Question:
I have sheet named "raw" and I want to filter it using button function. in "raw" sheet, there this table which have random header. what I want to do is that when I click the button, then new sheet "filter" will be generate with table where the header is more organized.
I am able to create new sheet within button but generating organized table is harder. I want to ask is it possible to create this table? I am a VBA Learner and interest in learn more in VBA programming.
By the way, I have try to make table using
'''
Dim Ws As Worksheet
Set Ws = ThisWorkbook.Sheets("Sheet_Name")
Ws.ListObjects.Add(xlSrcRange, Ws.Range("A$xx:$V$xx"), , xlYes).Name = "New_Table_Name"
Ws.ListObjects("New_Table_Name").TableStyle = "TableStyleLight1"
'''
and still I cannot naming the column table header.
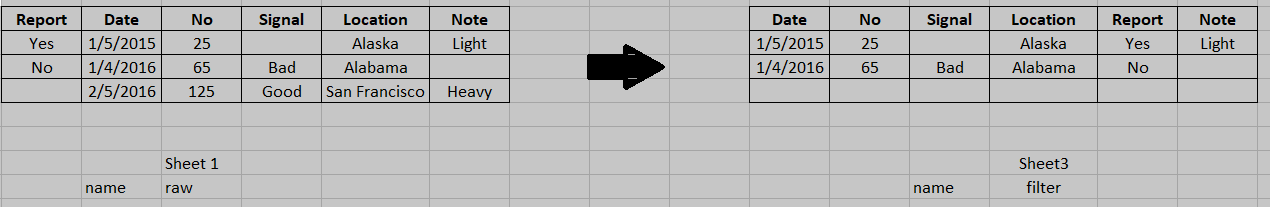
Answer: Create a new Standard VBA module and paste the code bellow
If Worksheets("Filter") already exists:
---
'''
Option Explicit
Public Sub CopyTable() 'Worksheets("Filter") exists
Const TBL_ID = "New_Table_Name"
Dim ws1 As Worksheet, ws2 As Worksheet
Set ws1 = ThisWorkbook.Worksheets("Raw")
Set ws2 = ThisWorkbook.Worksheets("Filter")
Application.ScreenUpdating = False
ws1.ListObjects(1).Range.Copy
With ws2
.Cells(1).PasteSpecial Paste:=xlPasteAll
.Cells(1).PasteSpecial Paste:=xlPasteColumnWidths
.Cells(1).Select
.ListObjects(1).Name = TBL_ID
MoveTableCols ws2, TBL_ID 'calls 3rd Sub **************
End With
Application.ScreenUpdating = True
End Sub
'''
---
This will create a new Worksheet called "Filter"
---
'''
Public Sub CopyWs() 'Creates a new Worksheets("Filter")
Const TBL_ID = "New_Table_Name"
Dim ws1 As Worksheet, ws2 As Worksheet, wsCount As Long
Application.ScreenUpdating = False
With ThisWorkbook
Set ws1 = .Worksheets("Raw")
ws1.Copy After:=.Worksheets(.Worksheets.Count)
wsCount = .Worksheets.Count
Set ws2 = .Worksheets(wsCount)
End With
ws2.Name = "Filter"
ws2.ListObjects(1).Name = TBL_ID
MoveTableCols ws2, TBL_ID 'calls 3rd Sub **************
Application.ScreenUpdating = True
End Sub
'''
---
The Sub bellow is called by both Subs above, and reorganizes the new table
---
'''
'Called by CopyTable() and CopyWs() Subs
Private Sub MoveTableCols(ByRef ws As Worksheet, ByVal tblId As String)
Dim arr As Variant
With ws
.Rows(4).Delete Shift:=xlUp 'To delete rows based on criteria use Autofilter
.ListObjects(tblId).ListColumns.Add Position:=6
arr = .ListObjects(tblId).ListColumns(1).DataBodyRange
.ListObjects(tblId).ListColumns(6).DataBodyRange = arr
arr = .Cells(1)
.Columns(1).Delete Shift:=xlToLeft
.Cells(5) = arr
End With
End Sub
'''
---
As Vityata mentioned, the Macro Recorder will generate the code for all your manual actions, you'll just need to improve it be removing all Activate and Select statements
: A table cannot have 2 identical headers so moving a column involves creating a new column, copying the data from the initial column, then "remembering" the header name, deleting the initial column, and renaming the header for the new column to the initial header name